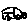
Label: car